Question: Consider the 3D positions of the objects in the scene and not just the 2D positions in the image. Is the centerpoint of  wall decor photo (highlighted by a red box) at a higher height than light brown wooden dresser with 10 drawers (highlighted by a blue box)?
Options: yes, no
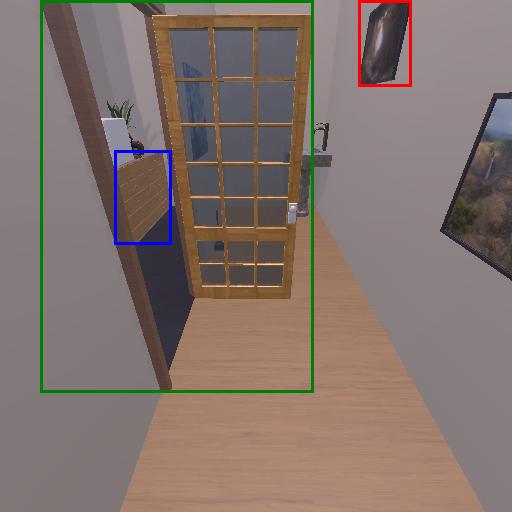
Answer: yes